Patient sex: M
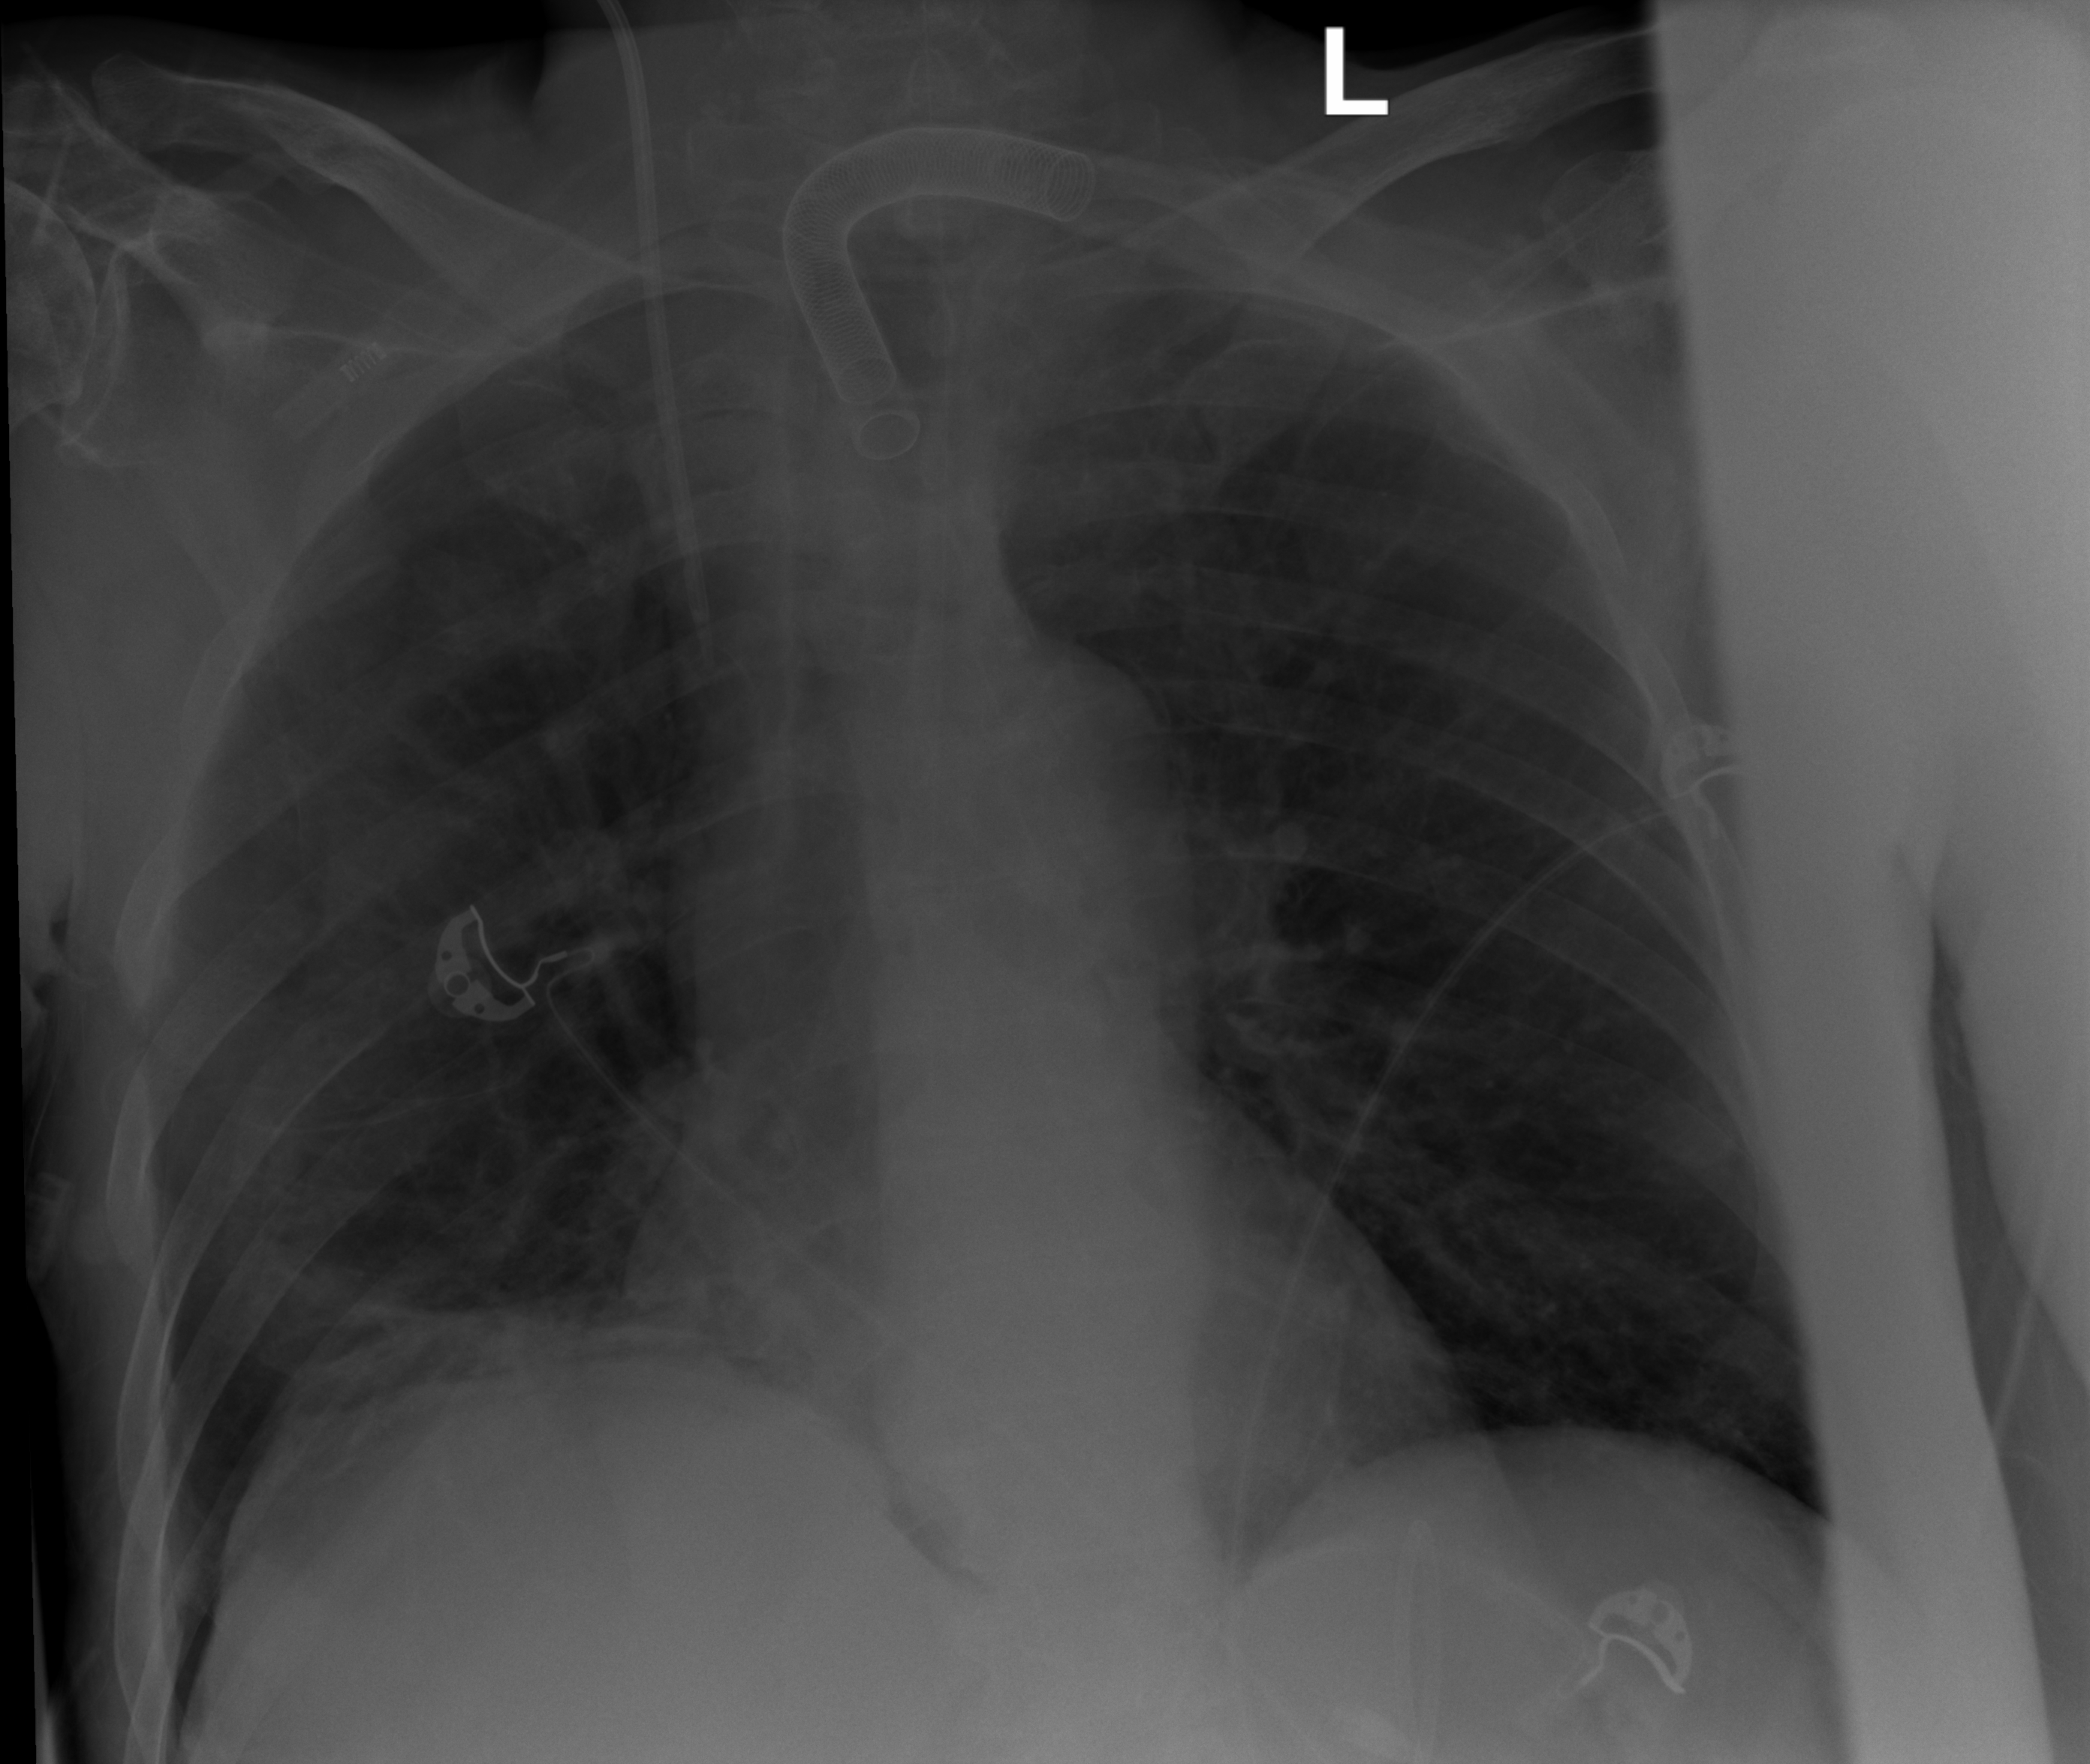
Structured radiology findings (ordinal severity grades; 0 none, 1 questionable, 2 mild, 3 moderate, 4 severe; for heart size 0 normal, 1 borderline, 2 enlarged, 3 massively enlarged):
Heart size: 1
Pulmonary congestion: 2
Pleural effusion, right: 0
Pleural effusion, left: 0
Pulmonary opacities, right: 2
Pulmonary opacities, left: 0
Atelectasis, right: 2
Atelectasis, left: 2